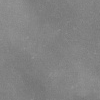
Atmospheric dust classification: dusty